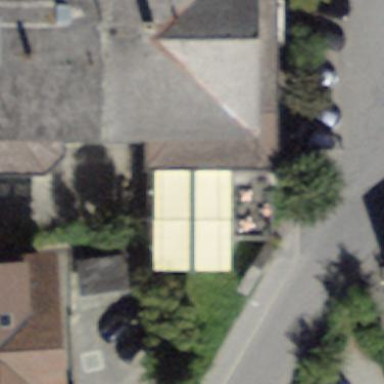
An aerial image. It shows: Hotel building.